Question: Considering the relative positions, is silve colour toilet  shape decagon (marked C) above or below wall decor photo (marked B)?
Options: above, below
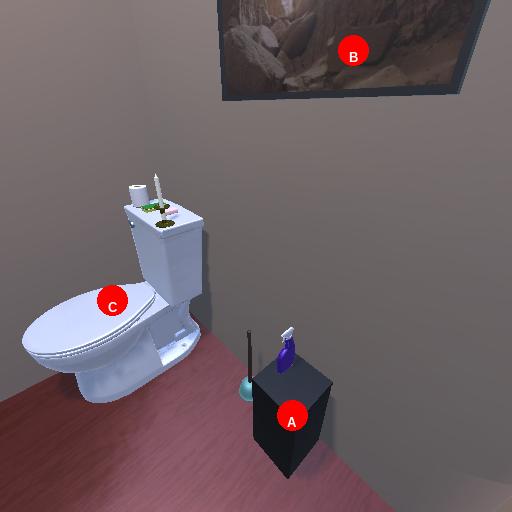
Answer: above